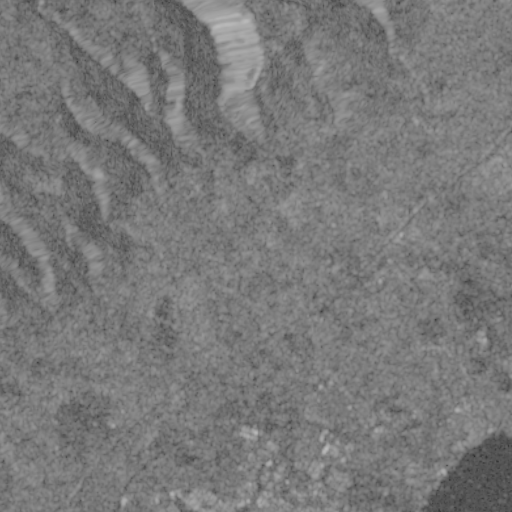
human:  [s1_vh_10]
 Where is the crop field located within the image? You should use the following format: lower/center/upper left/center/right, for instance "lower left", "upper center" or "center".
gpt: The crop field is located in the center right of the image.
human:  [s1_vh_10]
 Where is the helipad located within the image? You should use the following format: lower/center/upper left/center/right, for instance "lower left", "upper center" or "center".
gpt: The helipad is located in the center right of the image.
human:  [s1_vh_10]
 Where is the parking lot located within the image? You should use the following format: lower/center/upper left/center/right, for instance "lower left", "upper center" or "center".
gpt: The parking lot is located in the lower right of the image.
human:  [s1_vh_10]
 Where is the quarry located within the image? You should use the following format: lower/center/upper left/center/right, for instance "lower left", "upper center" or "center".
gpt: There is no quarry in the image.

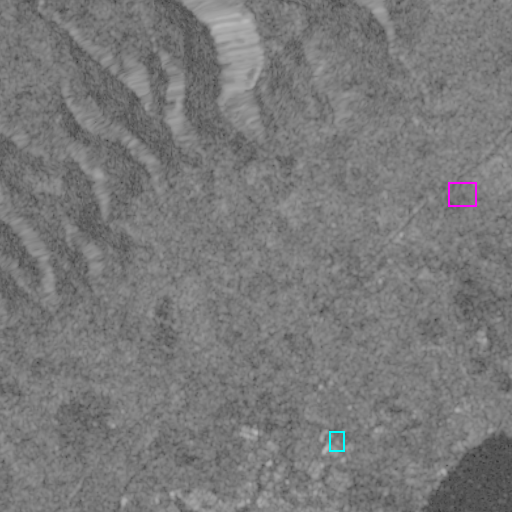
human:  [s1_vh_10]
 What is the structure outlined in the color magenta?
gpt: The structure outlined in magenta is a crop field.
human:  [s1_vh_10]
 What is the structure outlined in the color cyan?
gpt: The structure outlined in cyan is a parking lot.
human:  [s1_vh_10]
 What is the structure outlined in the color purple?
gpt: There is no purple outline.